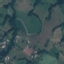
Land use / land cover: Pasture